Field crop: maize
Growth stage: 2
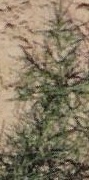
Species: salsola